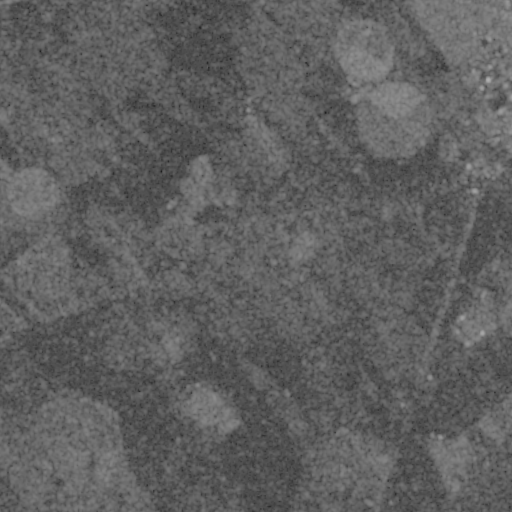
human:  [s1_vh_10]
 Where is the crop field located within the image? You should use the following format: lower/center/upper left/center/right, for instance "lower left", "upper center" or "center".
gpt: The crop field is located in the upper right of the image.
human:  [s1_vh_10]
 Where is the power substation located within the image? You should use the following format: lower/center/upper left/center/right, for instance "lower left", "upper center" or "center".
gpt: The power substation is located in the upper right of the image.
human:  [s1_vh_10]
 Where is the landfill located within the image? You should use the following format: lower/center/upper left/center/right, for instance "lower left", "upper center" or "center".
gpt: There is no landfill in the image.

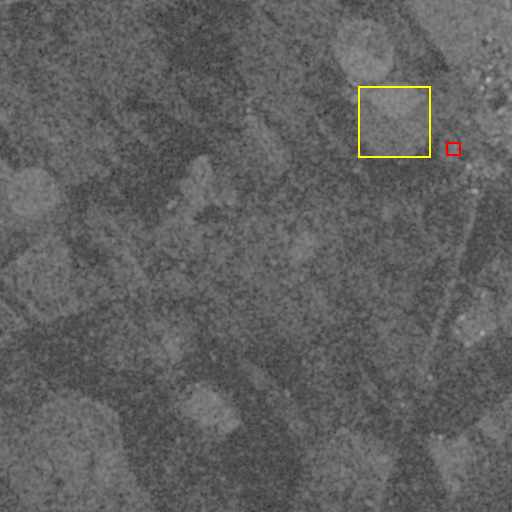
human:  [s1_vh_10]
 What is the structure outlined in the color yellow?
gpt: The structure outlined in yellow is a crop field.
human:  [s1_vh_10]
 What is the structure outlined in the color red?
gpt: The structure outlined in red is a power substation.
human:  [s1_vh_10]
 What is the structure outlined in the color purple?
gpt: There is no purple outline.